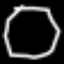
Label: octagon